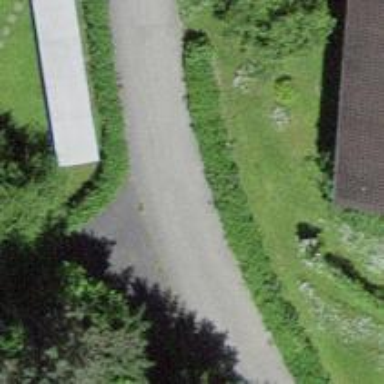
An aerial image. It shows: Smooth asphalt road in residential area.